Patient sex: M
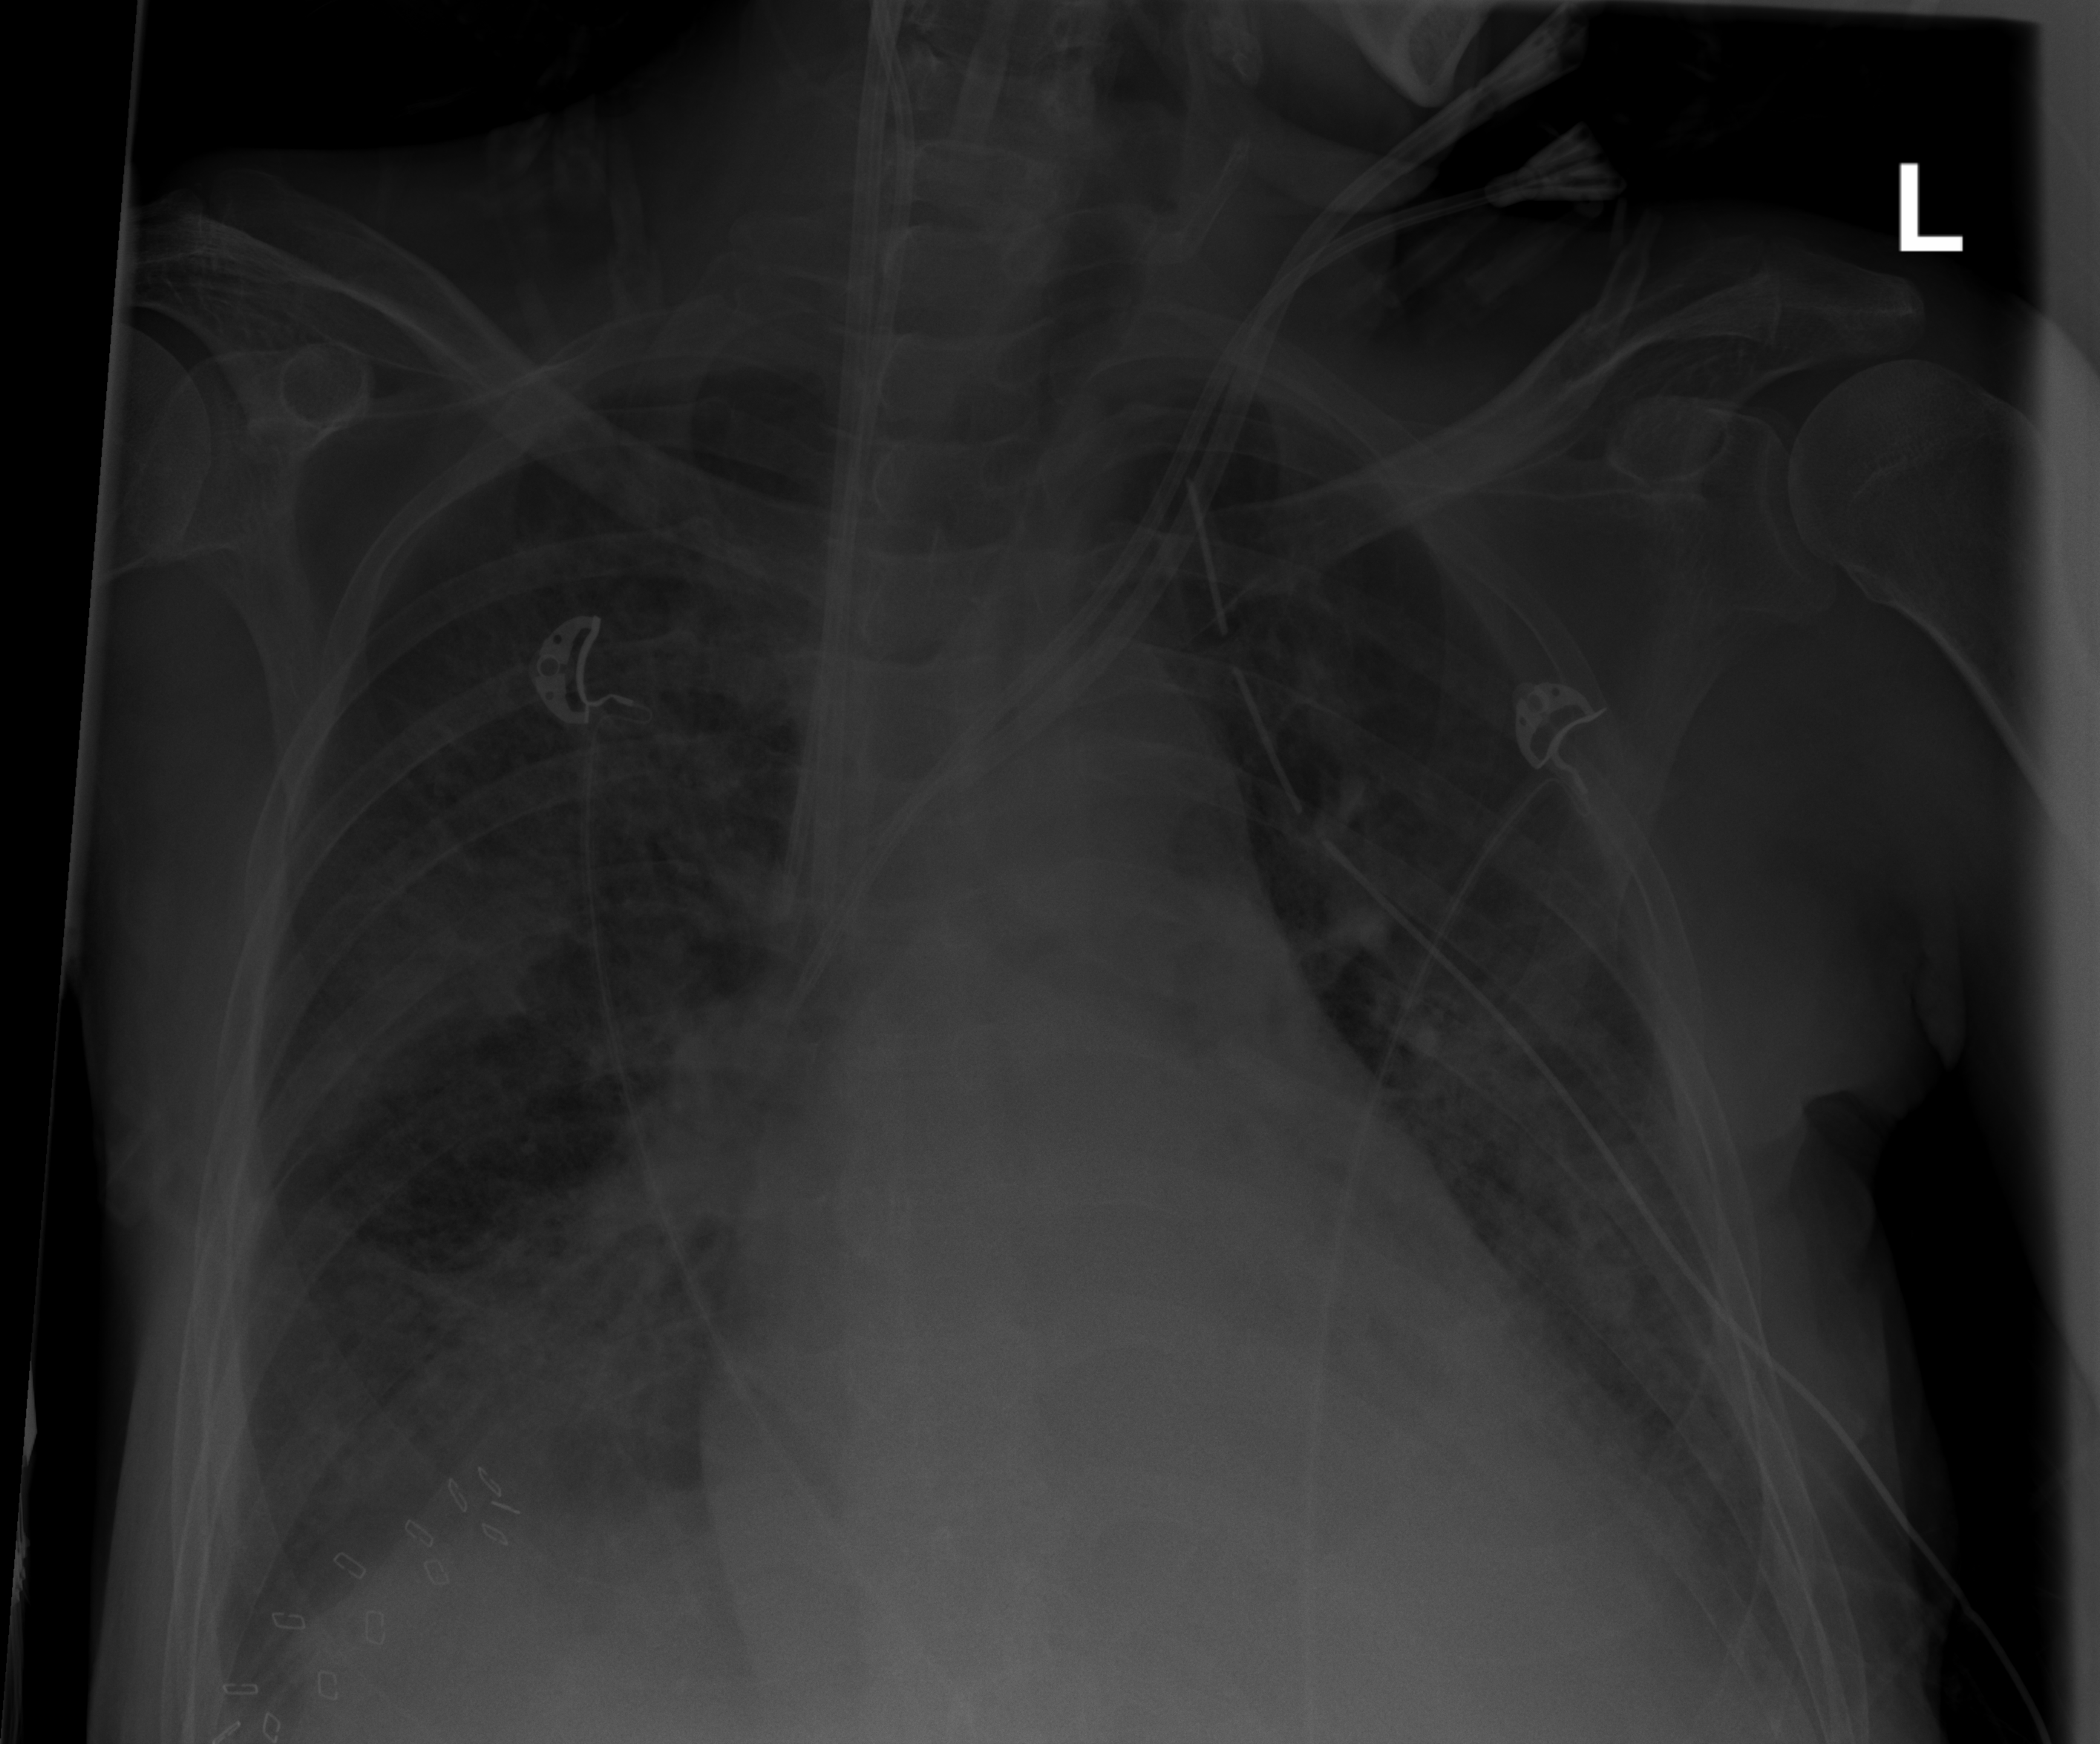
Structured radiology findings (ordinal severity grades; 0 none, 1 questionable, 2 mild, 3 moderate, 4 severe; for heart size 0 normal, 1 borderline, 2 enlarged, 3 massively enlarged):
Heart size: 2
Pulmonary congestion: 2
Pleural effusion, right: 2
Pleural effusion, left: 2
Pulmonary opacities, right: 3
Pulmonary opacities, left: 2
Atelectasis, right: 2
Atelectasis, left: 2